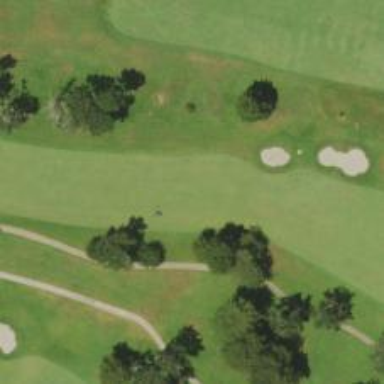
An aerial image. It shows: Golf hole.